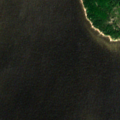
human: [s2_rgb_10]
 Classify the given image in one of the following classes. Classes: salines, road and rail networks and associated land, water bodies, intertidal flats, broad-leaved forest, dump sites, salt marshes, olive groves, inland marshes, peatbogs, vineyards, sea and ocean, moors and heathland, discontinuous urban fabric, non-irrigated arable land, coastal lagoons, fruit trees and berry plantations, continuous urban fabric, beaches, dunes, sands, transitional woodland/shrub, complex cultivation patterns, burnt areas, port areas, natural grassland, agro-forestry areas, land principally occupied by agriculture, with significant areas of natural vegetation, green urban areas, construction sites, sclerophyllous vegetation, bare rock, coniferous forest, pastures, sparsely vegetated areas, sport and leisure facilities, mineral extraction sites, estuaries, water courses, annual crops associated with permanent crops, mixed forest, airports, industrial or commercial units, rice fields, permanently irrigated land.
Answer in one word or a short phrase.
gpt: sea and ocean